Field crop: maize
Growth stage: 1
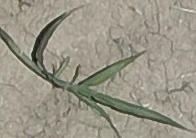
Species: sorghum